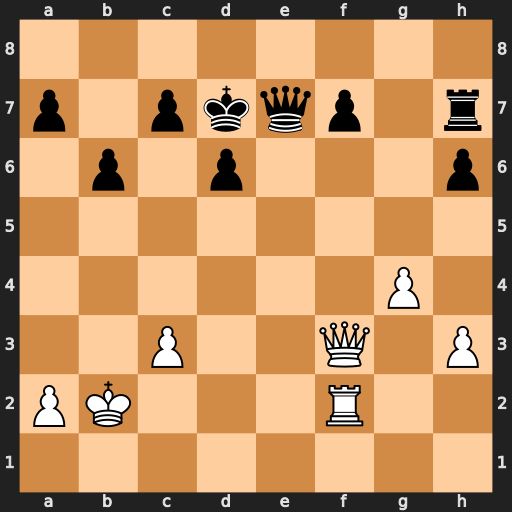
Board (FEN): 8/p1pkqp1r/1p1p3p/8/6P1/2P2Q1P/PK3R2/8
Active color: w
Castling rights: -
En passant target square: -
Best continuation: Qf5+ Qe6 Qxh7